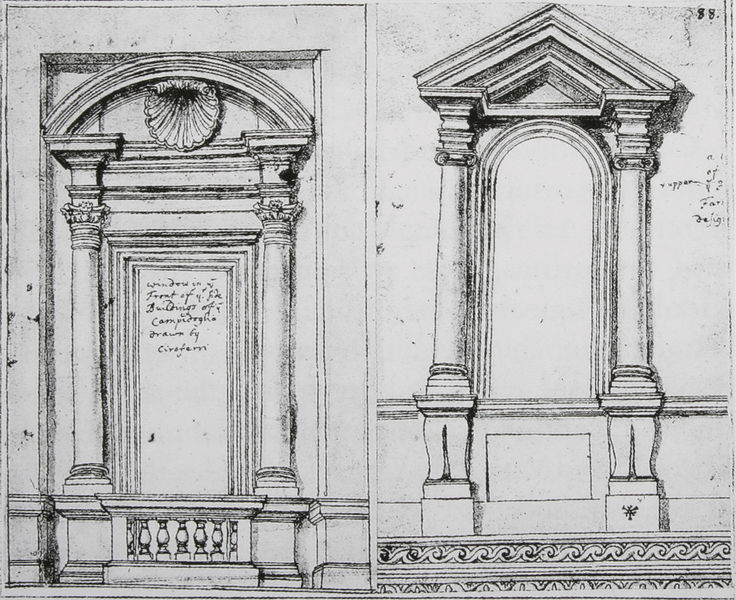
Titel: Fenster des Palazzo dei Conservatori und des Palazzo Farnese
Künstler: Pietro da Cortona
Institution: unbekannt
Schlagwörter: dunkel, schatten, weiß, dreieck, fenster, grau, hell, kreide, licht, profil, schmuck, schwarz, skizze, säule, säulen, tür, zeichen, zeichnung, dach, muster, ornament, profile, wand, architektur, rahmen, sockel, bild, signatur, brüstung, klassizismus, schräg, rund, balkon, relief, füße, schrift, papier, rahmung, ansicht, bogen, fassade, zwei, giebel, mauer, linien, türe, pilaster, rand, rundbogen, arch, architecture, balcony, column, columns, corinthian, white, window, black, spitz, detail, symmetrie, inschrift, ornamente, verzierung, decorative, pattern, picture, print, geländer, striche, tor, bögen, eingang, erker, nische, tusche, antike, eckig, motiv, rechteck, balustrade, kohle, schwarzweiß, text, beschriftung, entwurf, kopie, tinte, architrav, kapitelle, rom, kapitell, segmentbogen, fries, dreiecksgiebel, portal, gesims, portale, voluten, zahl, gotisch, spitzbogen, spitzbögen, ionisch, portikus, antik, classic, griechisch, rechteckig, building, plan, ballustrade, porticus, muschel, basis, dorisch, drawing, paper, entwürfe, skizzen, korinthisch, klassik, illustration, sketch, verzierungen, writing, leaning, monument, statue, innenarchitektur, beschreibung, wave, door, römisch, legende, ornamentfries, kapitel, marble, blende, riss, verziehrung, aufriss, korintisch, zeichnungen, architekturzeichnung, ädikula, notiz, aufrisse, archway, design, pediment, segmentgiebel, blendbogen, bauskizze, notizen, draft, inscription, fensterlaibung, ansichten, buildings, drawings, plans, rundgiebel, baluster, gebrochen, pillar, seashell, shell, beak, profilierung, pedestal, verkröpfung, doric, base, image, triangle, rundogen, segementbogengiebel, capital, architectural, pillars, capitals, butress, sketches, verticle, ballustrada, designs, balcon, bleitstift, clamshell, trianle, clamshel, cirefem, peaked, entrance door